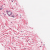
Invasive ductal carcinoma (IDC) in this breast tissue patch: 0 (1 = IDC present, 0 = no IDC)